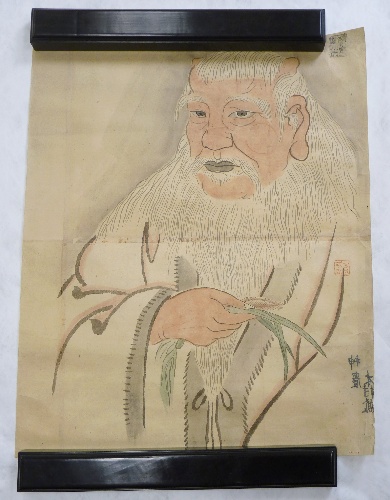
Date: early 19th century
Object type: Drawing
Classification: Paintings
Medium: On paper
Culture: Japan
Period: Edo period (1615–1868)
Dimensions: Image: 21 1/8 × 17 1/4 in. (53.7 × 43.8 cm)
Department: Asian Art
Credit line: Gift of John Achelis, 1907
Accession year: 1907
Repository: Metropolitan Museum of Art, New York, NY
Tags: Men